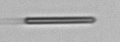
Label: fiber